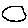
Label: circle